Interaction volume radius: 10 \u00c5
Interaction volume height: 40 \u00c5
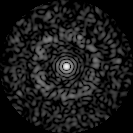
Disorder parameter: 0.8289